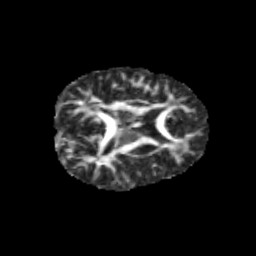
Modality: FA
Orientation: axial
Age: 11
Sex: male
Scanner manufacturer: siemens
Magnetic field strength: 3 T
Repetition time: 3.8 s
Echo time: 0.07 s